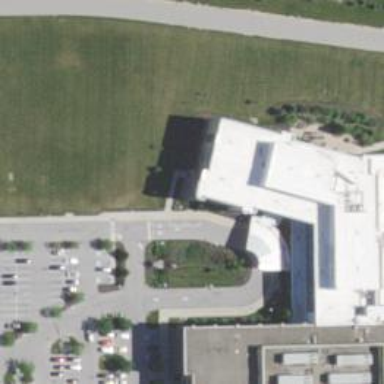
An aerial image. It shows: Hospital building.